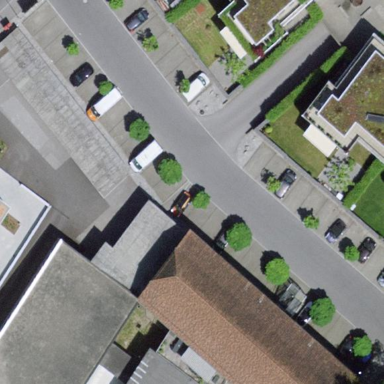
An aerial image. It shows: Parking area.